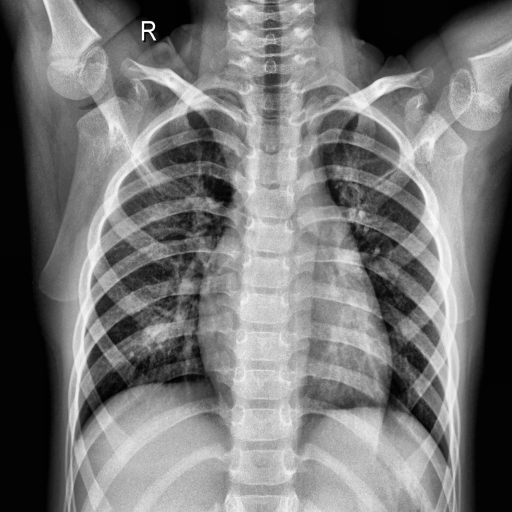
Finding: NORMAL